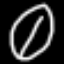
Label: leaf